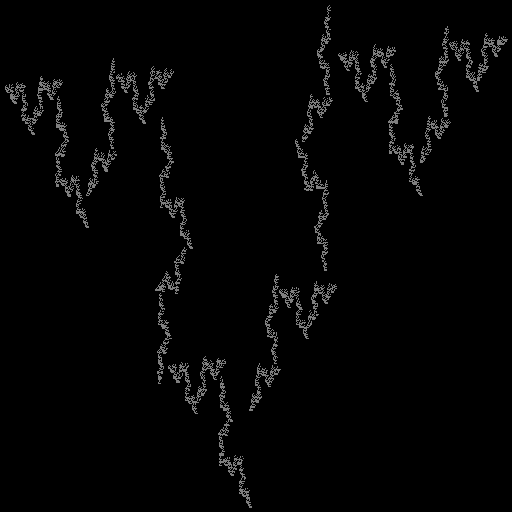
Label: koch_curve